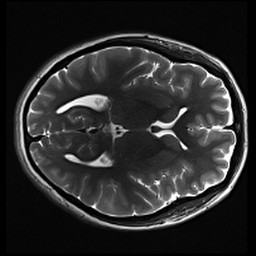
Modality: inplaneT2
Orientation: axial